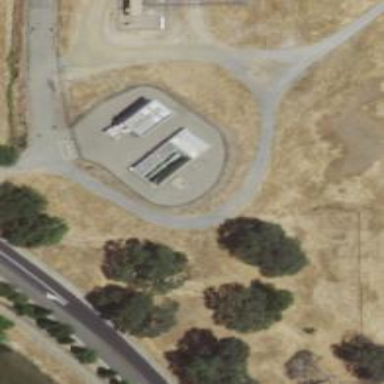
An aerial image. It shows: Wall enclosing wastewater treatment plant.